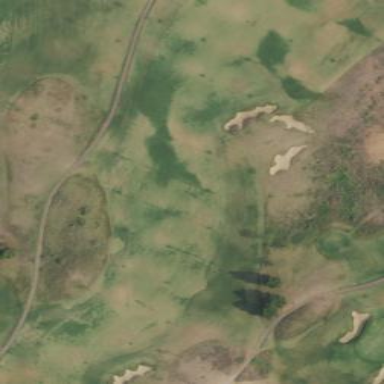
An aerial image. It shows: Area with grass used as rough in golf course.